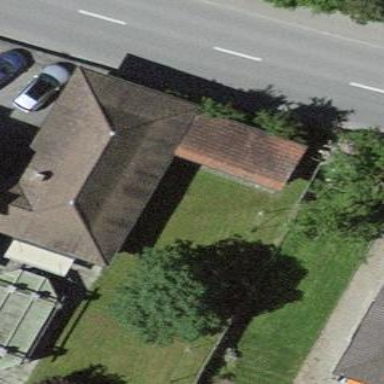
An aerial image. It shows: Garage.